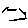
Label: hexagon